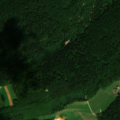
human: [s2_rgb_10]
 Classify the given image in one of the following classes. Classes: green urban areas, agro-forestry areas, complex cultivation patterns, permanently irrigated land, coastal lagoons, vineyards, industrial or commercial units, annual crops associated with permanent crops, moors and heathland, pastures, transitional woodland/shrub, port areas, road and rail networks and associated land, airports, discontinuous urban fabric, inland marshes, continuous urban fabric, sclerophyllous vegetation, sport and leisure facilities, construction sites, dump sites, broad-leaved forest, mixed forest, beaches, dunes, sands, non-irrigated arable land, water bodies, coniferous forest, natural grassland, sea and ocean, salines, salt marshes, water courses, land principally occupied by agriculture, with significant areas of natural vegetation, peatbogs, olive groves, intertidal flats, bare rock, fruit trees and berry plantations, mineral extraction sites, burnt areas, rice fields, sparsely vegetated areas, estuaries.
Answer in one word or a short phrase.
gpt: non-irrigated arable land, broad-leaved forest, mixed forest